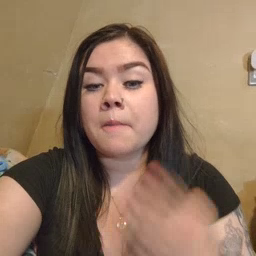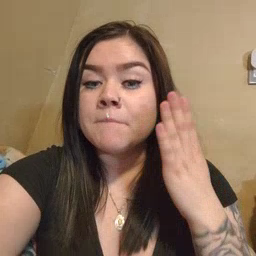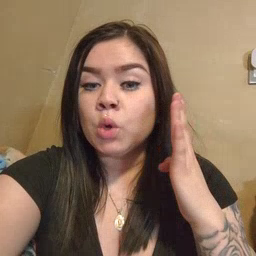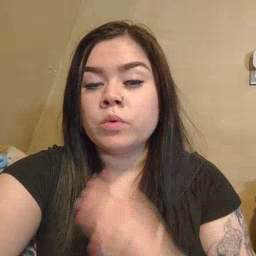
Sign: blue